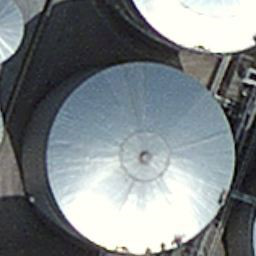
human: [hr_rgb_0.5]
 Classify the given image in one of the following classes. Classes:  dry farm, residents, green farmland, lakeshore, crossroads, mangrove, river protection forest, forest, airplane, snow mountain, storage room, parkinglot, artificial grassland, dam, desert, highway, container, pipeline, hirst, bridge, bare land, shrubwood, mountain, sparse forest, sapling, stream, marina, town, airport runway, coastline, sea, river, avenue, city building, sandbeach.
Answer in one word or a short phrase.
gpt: storage room